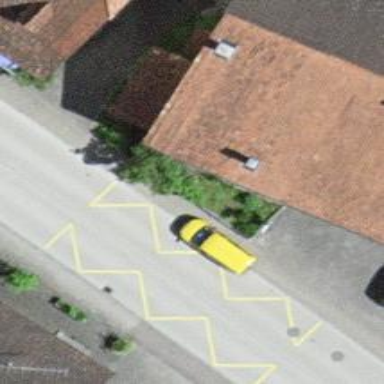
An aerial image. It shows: Bus stop with platform for public transport.